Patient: sex M, age 48
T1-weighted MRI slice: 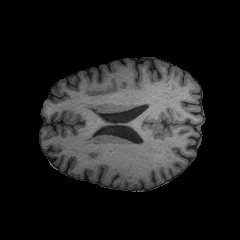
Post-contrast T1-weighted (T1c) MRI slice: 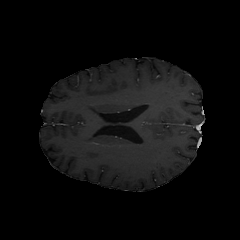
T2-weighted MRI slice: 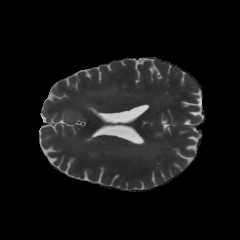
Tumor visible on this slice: no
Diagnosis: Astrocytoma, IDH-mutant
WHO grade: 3